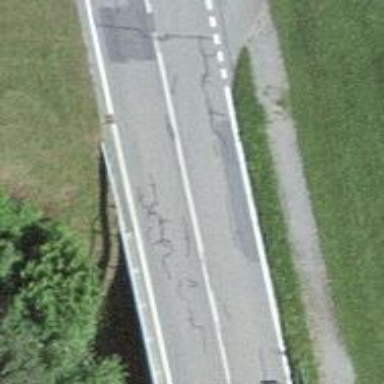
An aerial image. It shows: Secondary road crossing bridge.